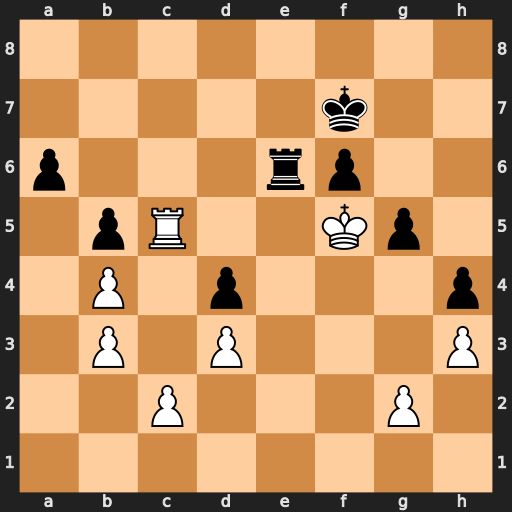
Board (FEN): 8/5k2/p3rp2/1pR2Kp1/1P1p3p/1P1P3P/2P3P1/8
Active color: w
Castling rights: -
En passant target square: -
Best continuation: Rc7+ Re7 Rxe7+ Kxe7 Ke4 Ke6 Kxd4